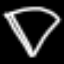
Label: diamond